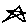
Label: star